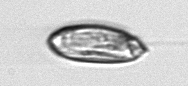
Label: Katodinium_or_Torodinium